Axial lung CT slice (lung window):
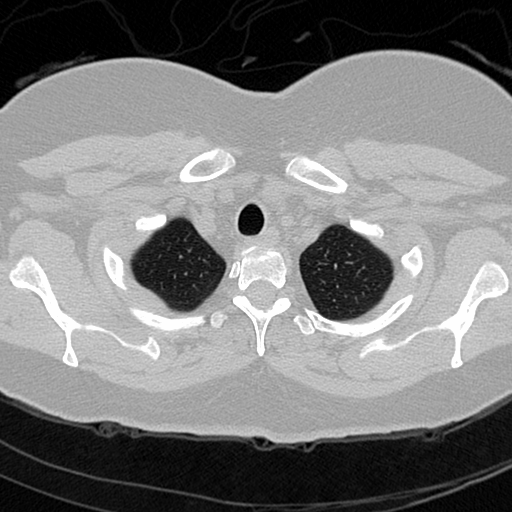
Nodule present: no